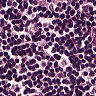
Metastatic tissue present: no